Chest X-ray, PA view. Patient: 70 years old, sex F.
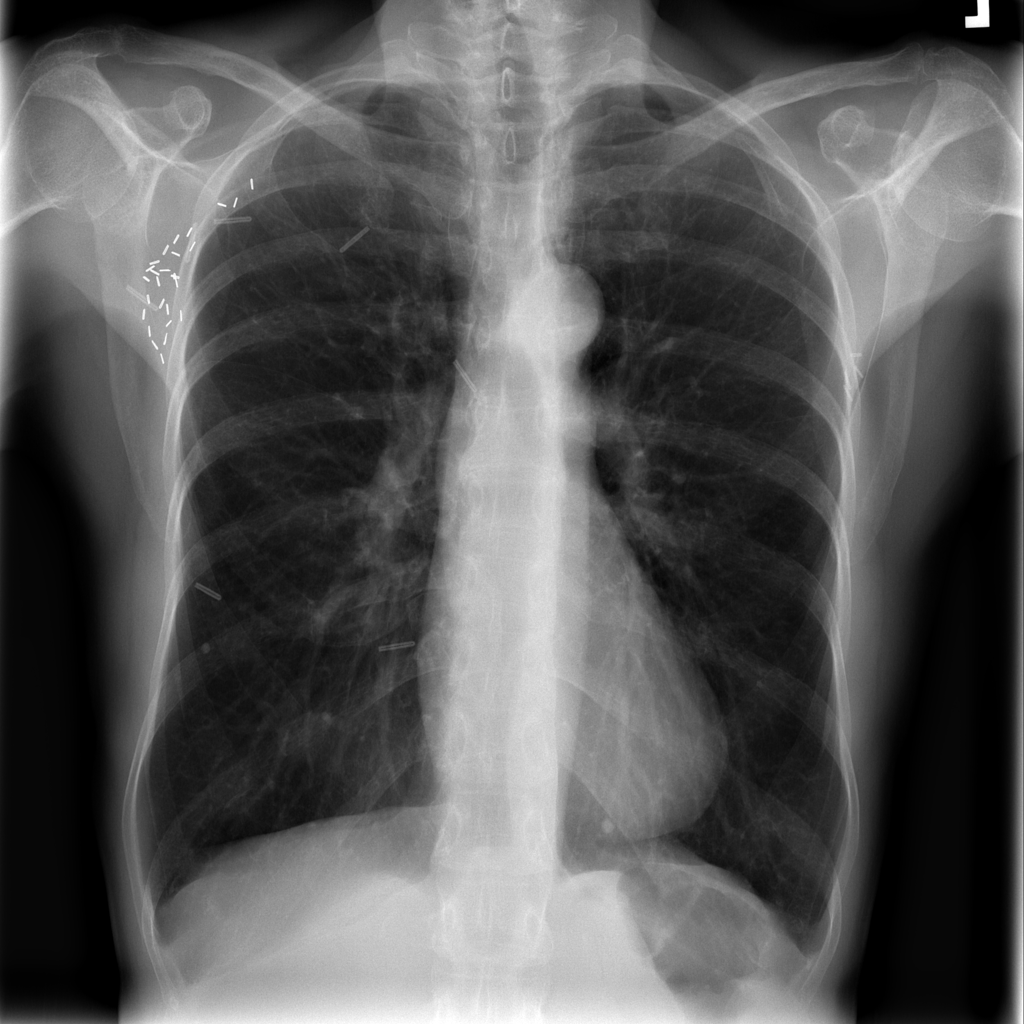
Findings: Emphysema